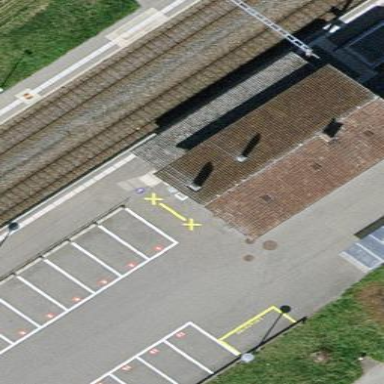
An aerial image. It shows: Train station building.